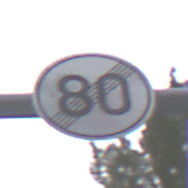
Verkehrszeichen: EndeGeschwindigkeit80
Umgebung: Outdoor, Nature
Tageszeit: Midday
Wetter: Overcast
Licht: Natural
Jahreszeit: Autumn
Kontrast: LowContrast